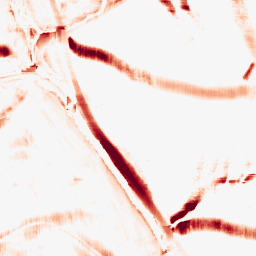
Category: morphological
Decomposition family: morphological_square
Decomposition parameters: operation: opening
size: 20
Upsampling method: sinc_blackman
Upsampling parameters: scale: 4
kernel_size: 16
Upsampling scale: 4